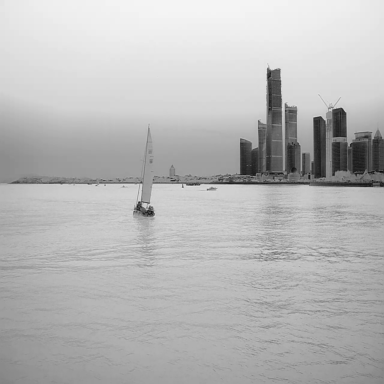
There is a bulk_carrier in the infrared image.